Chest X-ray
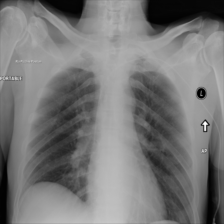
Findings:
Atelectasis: negative
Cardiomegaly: negative
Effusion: negative
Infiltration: positive
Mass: negative
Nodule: negative
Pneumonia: negative
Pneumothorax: negative
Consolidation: negative
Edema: negative
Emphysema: negative
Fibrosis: negative
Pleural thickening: negative
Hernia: negative